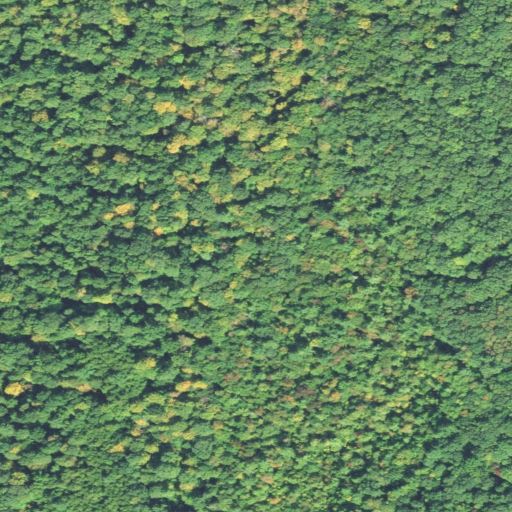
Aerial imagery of mountain in Connecticut named Hiscox Hill containing woody wetlands, deciduous forest, and mixed forest